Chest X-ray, AP view. Patient: 61 years old, sex F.
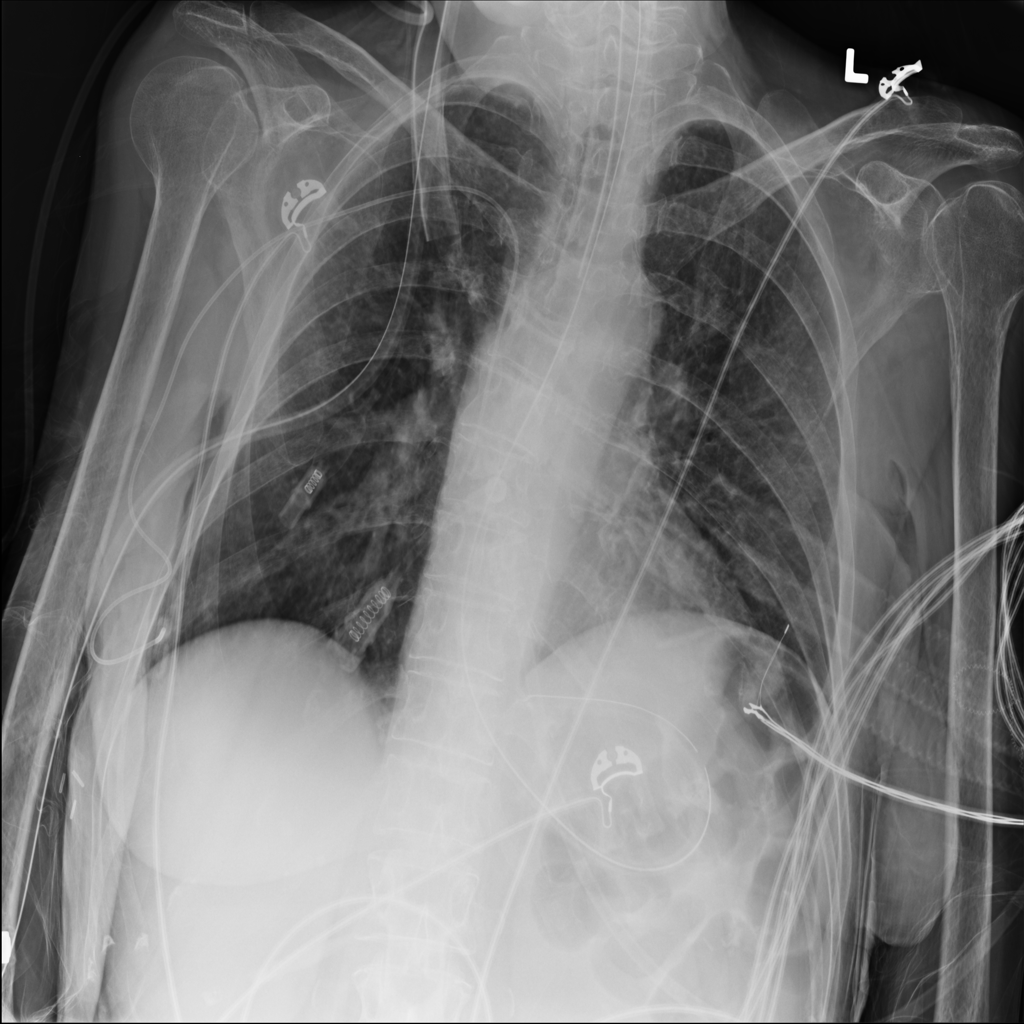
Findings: No Finding